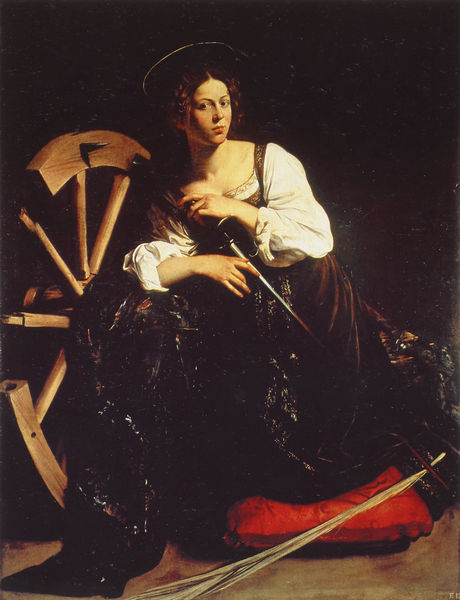
Titel: Hl. Katharina von Alexandria
Künstler: Michelangelo Merisi da Caravaggio
Institution: Lugano, Thyssen-Bornemisza Collection
Schlagwörter: dunkel, gemälde, weiß, mädchen, braun, brust, busen, frau, holz, hut, hüte, kleid, kopfbedeckungen, licht, schwarz, rot, tuch, hemd, jung, mütze, mützen, bluse, hände, schauen, pose, sitzend, dekoltee, hübsch, mittelscheitel, kopfbedeckung, zöpfe, speichen, rad, wagenrad, kissen, weiblich, zopf, näherin, junge frau, schönheit, jungfrau, schwert, waffe, degen, heiligenschein, knieend, heilige, schnecken, sexy, rute, spindel, schwerz, keck, bruch, katharina, speiche, unterarme, gerädert